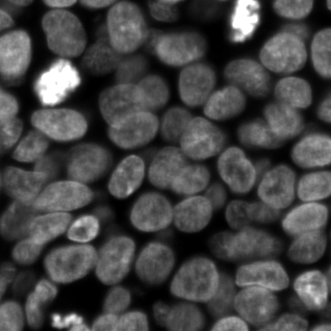
Tissue sample: ovarian
Magnification: 10.0x
Cell type: Pericytes
Senescence state: senescent